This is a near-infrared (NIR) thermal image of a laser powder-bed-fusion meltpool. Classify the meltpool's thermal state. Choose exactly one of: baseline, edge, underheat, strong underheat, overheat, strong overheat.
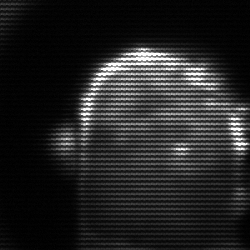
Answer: baseline